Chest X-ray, PA view. Patient: 54 years old, sex M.
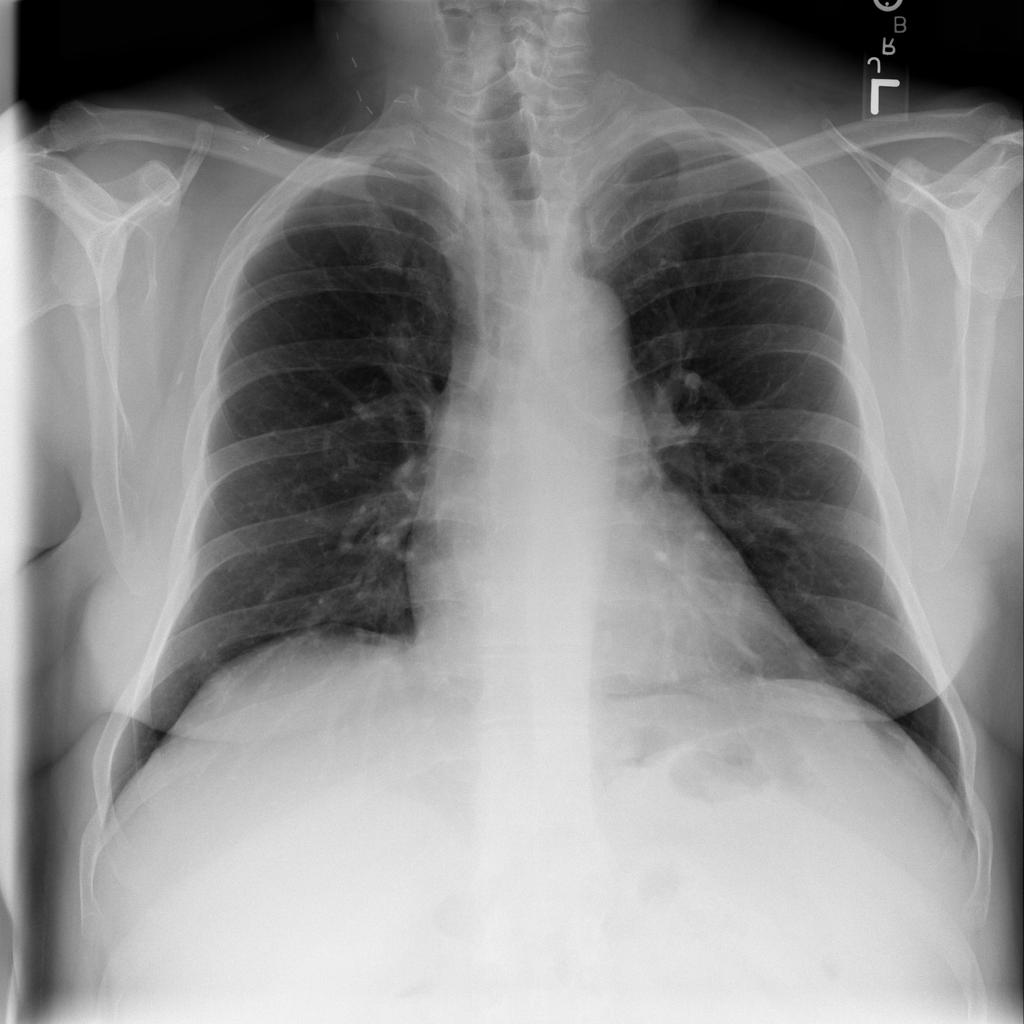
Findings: No Finding